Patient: sex M, age 49
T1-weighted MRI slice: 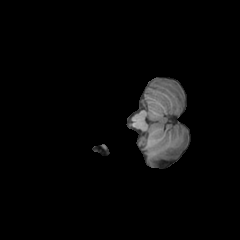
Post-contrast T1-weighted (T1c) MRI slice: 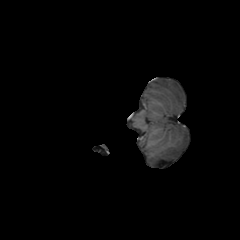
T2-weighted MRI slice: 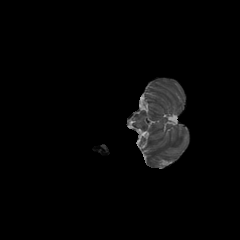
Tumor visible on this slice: no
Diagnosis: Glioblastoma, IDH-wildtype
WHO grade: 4